Question:
'''
var adapter = new OleDbDataAdapter("SELECT * FROM [" + excelSheetName + "$]", connectionString);
var ds = new DataSet();
adapter.Fill(ds, "GridInfo");
DataTable data = ds.Tables["GridInfo"];
string returnValue = string.Format("{0:n0}", data.Rows[row][column]);
return returnValue;
'''
How can i access any value in excel providing row and column header values (like p, a) in a function?
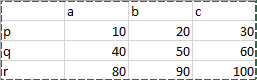
Answer: If you set PrimaryKey properties for DataTable just use Find() method. For example:
'''
//Set Primary Key for DataTable
data.PrimaryKey = new DataColumn[] { data.Columns[0] };
//And use Find Method
var myValue = data.Rows.Find("p")["a"];
var myValue2 = data.Rows.Find("q")["c"];
var myValue3 = data.Rows.Find("r")["b"];
'''
Regards Grzegorz Kotfis